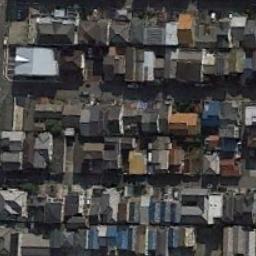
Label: dense_residential